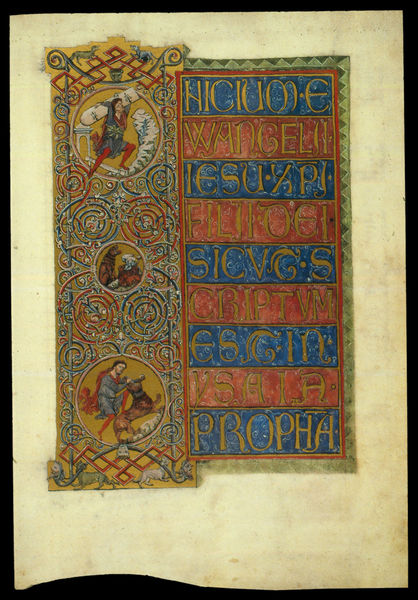
Titel: Das Goslarer Evangeliar
Institution: Goslar, Stadtarchiv
Schlagwörter: kampf, mann, bunt, säule, hund, tiere, bibel, bild, gold, blatt, ranken, schrift, bilder, farbe, buch, seite, literatur, kunst, buchdeckel, buchseite, deckblatt, jesus, mittelalter, filigran, jesu, herkules, szenen, latein, buchmalerei, majuskel, majuskeln, scriptum